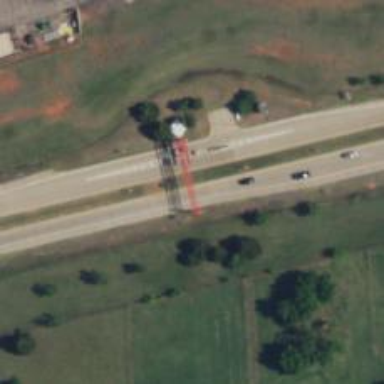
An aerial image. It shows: Toll gantry on the road.